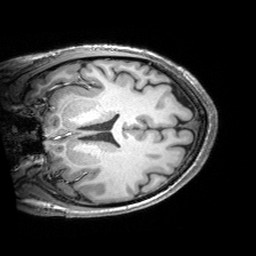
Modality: T1w
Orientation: coronal
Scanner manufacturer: siemens
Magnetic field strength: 3 T
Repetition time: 2.53 s
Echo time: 0.00299 s